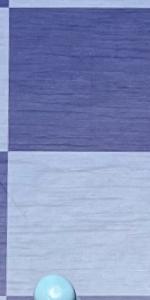
Label: Empty